Aerial crown-view tile of a tropical tree (Barro Colorado Island, Panama), acquired 20250512:
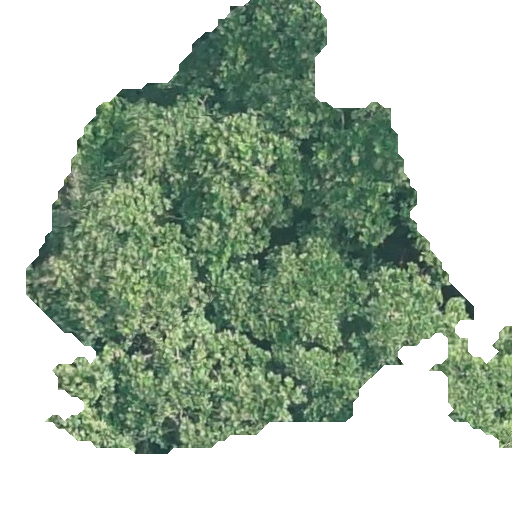
Species: Anacardium excelsum
GBIF accepted scientific name: Anacardium excelsum
Crown area: 204.696 m²